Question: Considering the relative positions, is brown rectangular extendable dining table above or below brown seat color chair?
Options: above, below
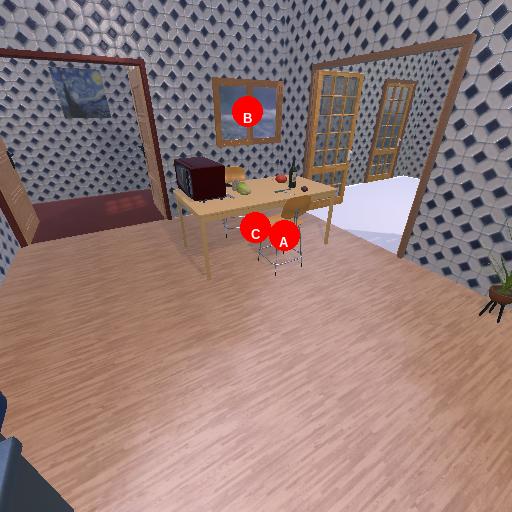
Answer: above